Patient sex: M
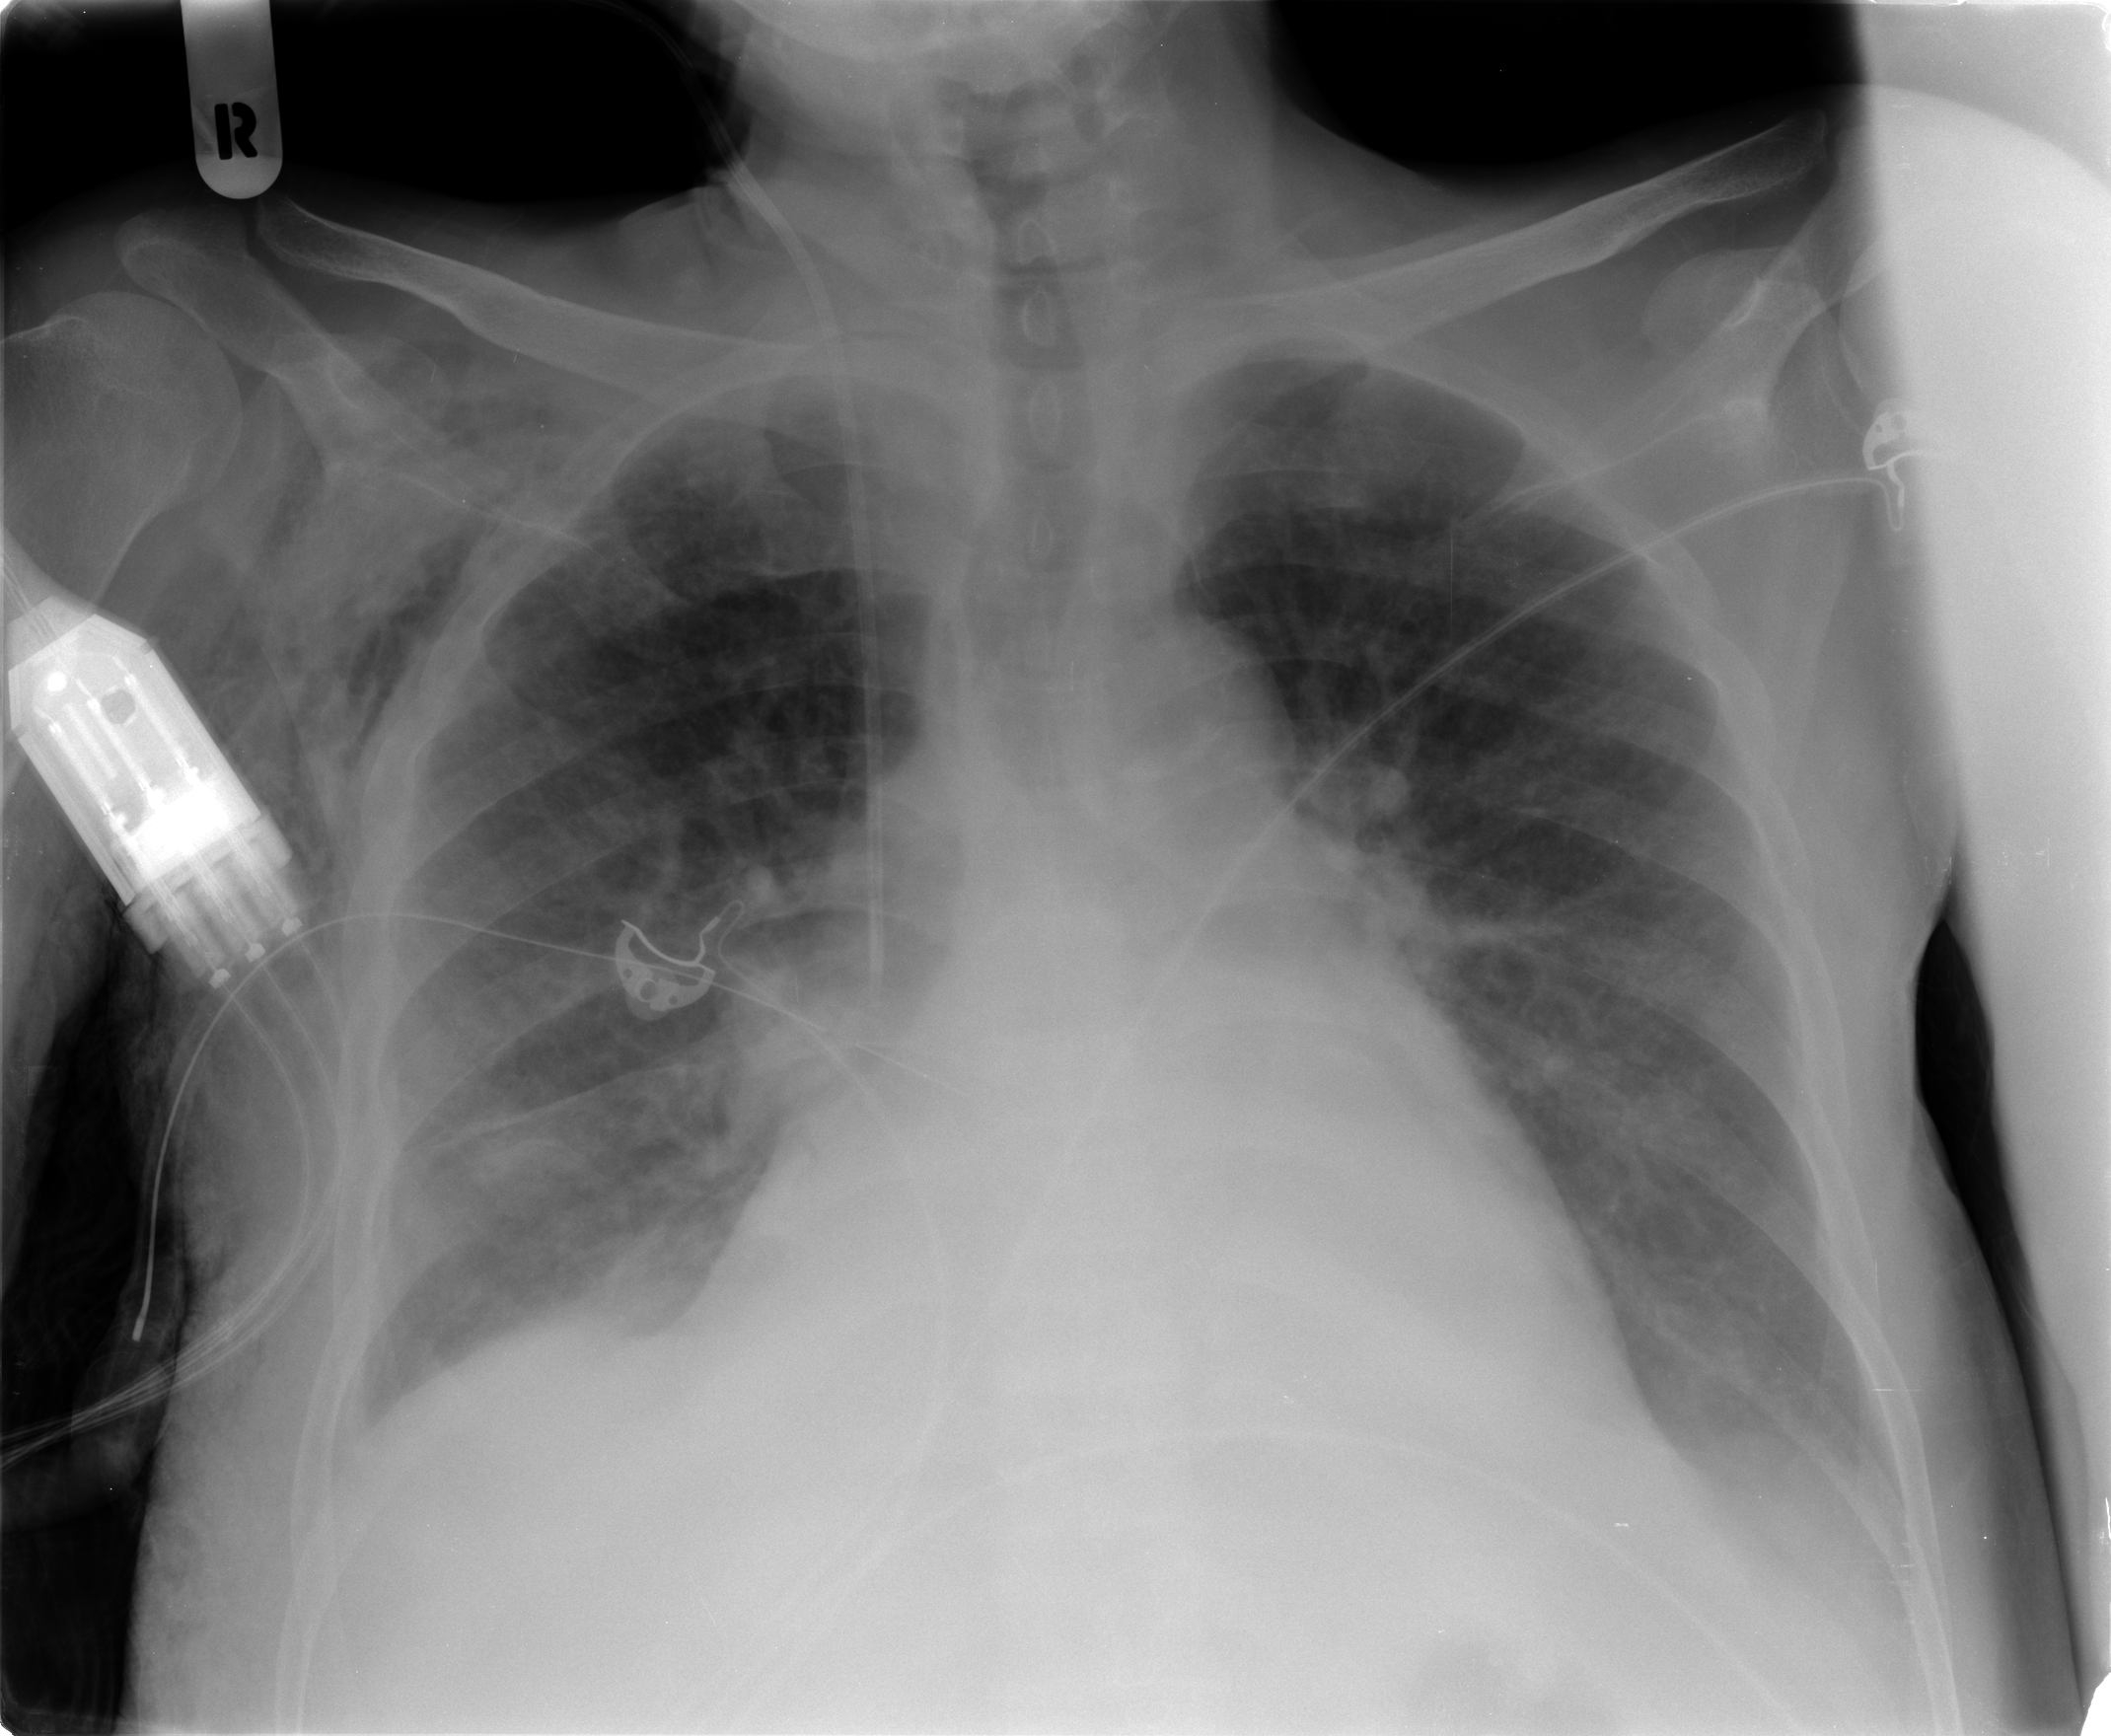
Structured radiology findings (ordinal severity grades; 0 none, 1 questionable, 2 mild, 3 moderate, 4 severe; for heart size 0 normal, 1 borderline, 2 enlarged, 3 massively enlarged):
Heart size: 2
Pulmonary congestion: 2
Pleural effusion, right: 1
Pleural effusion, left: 1
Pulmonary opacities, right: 1
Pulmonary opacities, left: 0
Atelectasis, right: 2
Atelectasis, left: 2